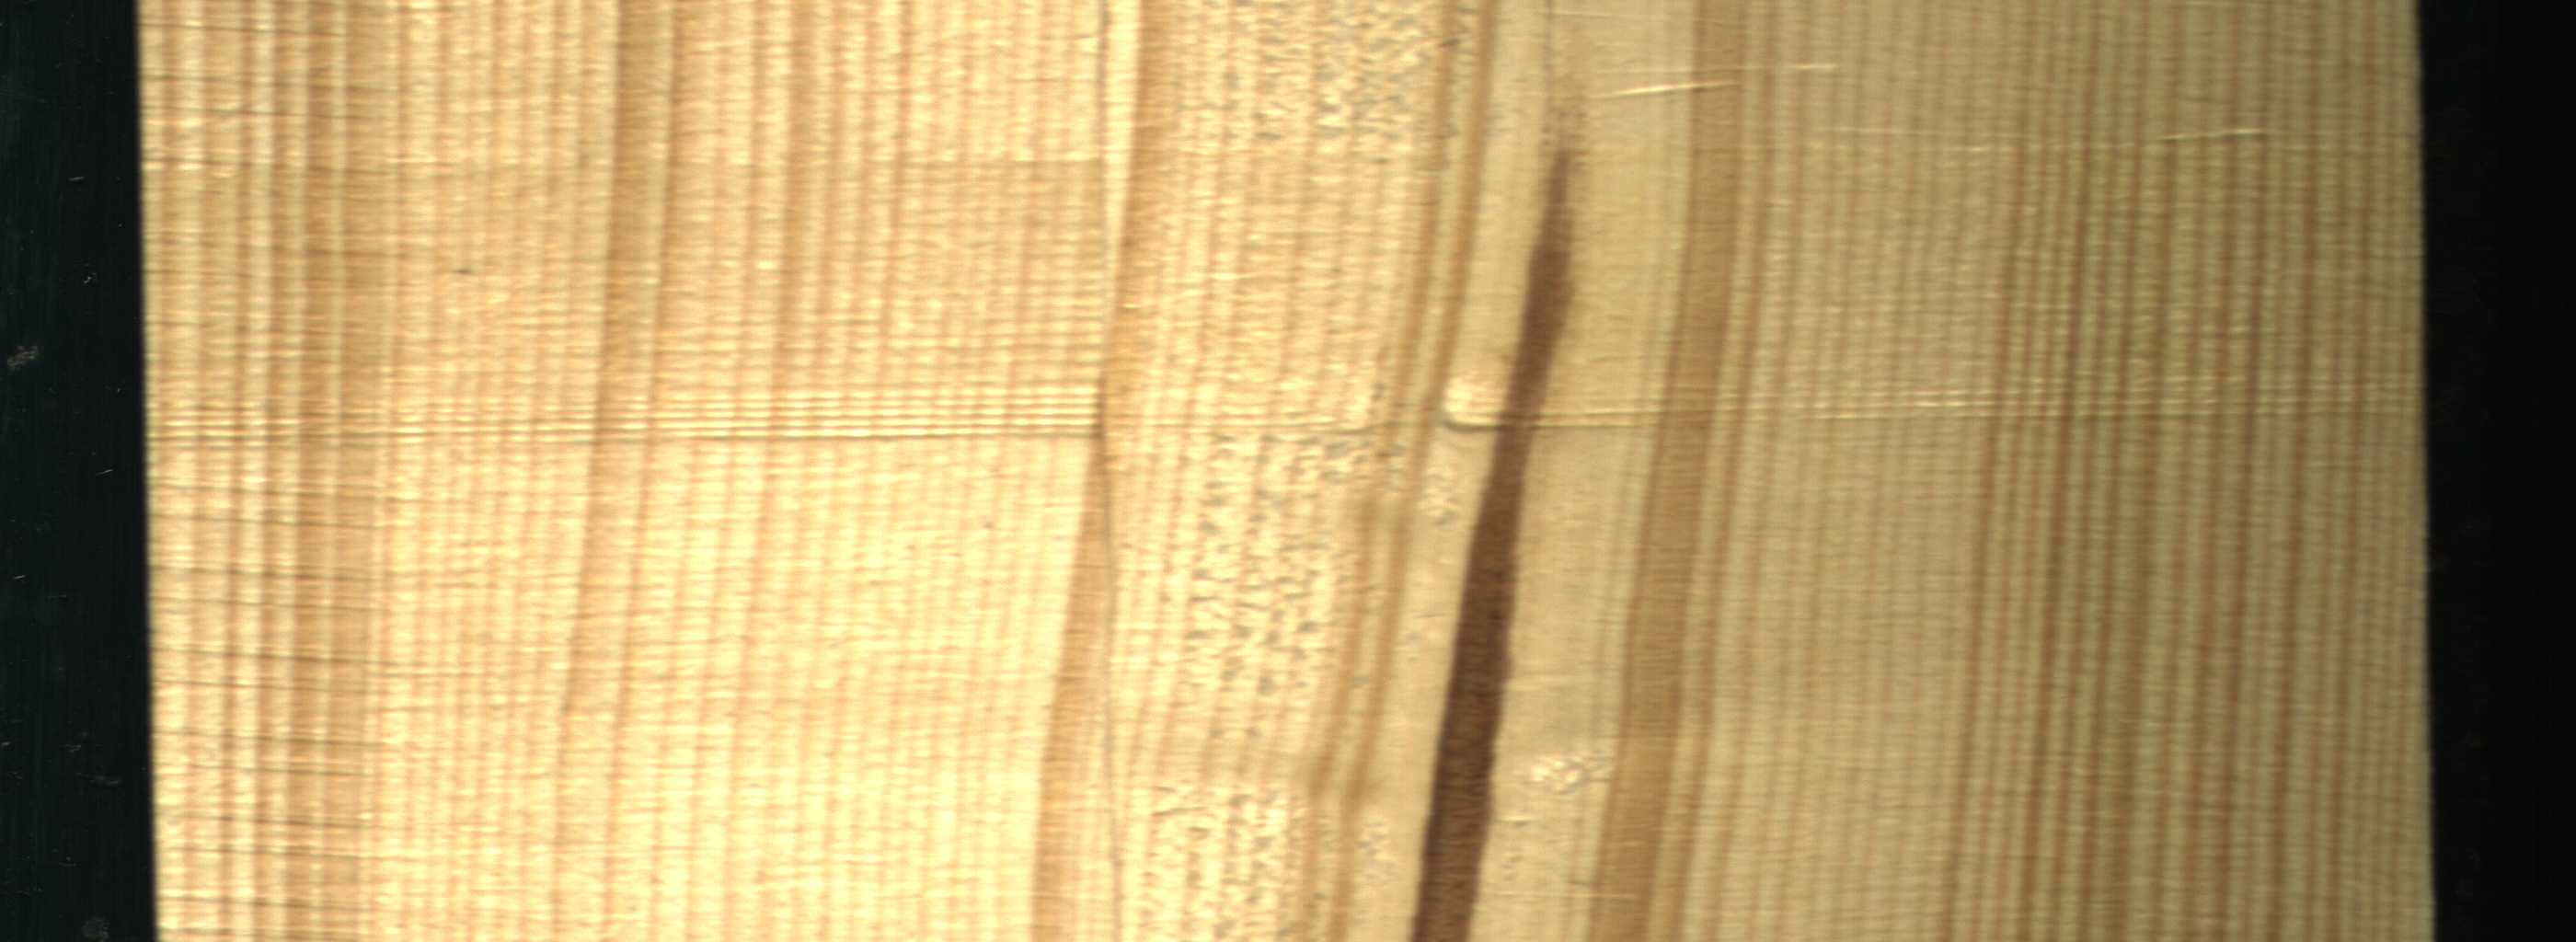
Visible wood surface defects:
Marrow